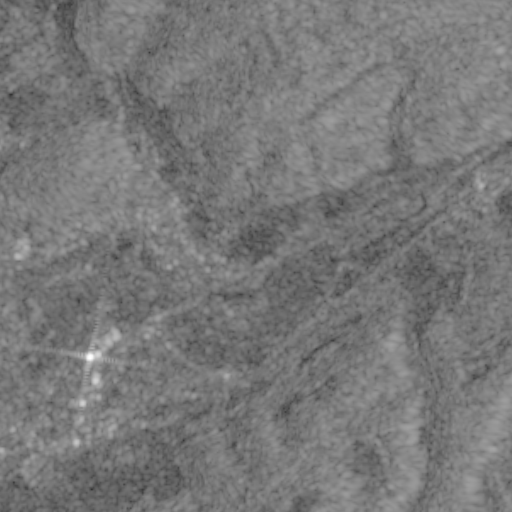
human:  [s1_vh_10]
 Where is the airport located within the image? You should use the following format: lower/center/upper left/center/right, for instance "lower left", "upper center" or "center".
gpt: The airport is located in the lower center of the image.
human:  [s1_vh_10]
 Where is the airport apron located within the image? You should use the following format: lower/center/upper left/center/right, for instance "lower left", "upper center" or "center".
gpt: The airport apron is located in the lower center of the image.
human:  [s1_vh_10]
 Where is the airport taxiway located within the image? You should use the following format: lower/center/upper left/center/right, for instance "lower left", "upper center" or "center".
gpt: The airport taxiway is located in the lower center of the image.
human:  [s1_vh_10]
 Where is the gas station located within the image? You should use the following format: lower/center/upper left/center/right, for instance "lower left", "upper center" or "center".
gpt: The gas station is located in the lower center of the image.
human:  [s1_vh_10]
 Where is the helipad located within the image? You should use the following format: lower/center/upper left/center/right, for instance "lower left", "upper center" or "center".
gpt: The helipad is located in the center left of the image.
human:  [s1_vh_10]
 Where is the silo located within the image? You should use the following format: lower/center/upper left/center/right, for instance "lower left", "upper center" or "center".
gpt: The silo is located in the lower left of the image.
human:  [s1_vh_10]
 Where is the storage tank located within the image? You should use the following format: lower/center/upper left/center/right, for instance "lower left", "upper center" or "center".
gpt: The storage tank is located in the center left of the image.
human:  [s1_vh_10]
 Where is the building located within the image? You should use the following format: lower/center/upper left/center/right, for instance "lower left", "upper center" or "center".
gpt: There is no building in the image.

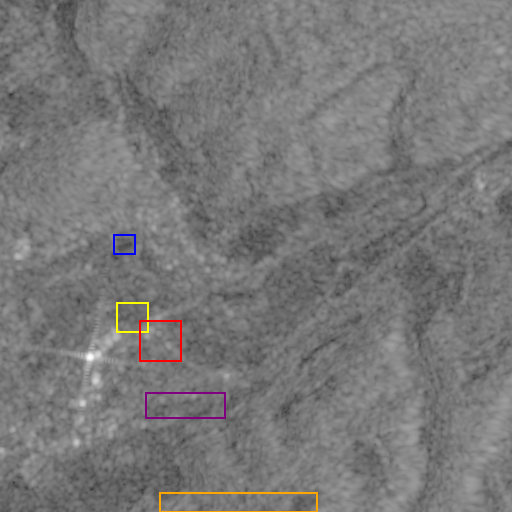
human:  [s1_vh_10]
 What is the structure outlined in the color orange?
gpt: The structure outlined in orange is an airport.
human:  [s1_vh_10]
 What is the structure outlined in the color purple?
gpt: The structure outlined in purple is a crop field.
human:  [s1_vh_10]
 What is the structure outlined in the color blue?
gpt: The structure outlined in blue is a park.
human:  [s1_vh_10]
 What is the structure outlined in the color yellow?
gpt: The structure outlined in yellow is a parking lot.
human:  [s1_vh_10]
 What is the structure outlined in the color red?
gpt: The structure outlined in red is a wastewater plant.
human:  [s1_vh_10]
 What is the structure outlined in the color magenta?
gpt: There is no magenta outline.